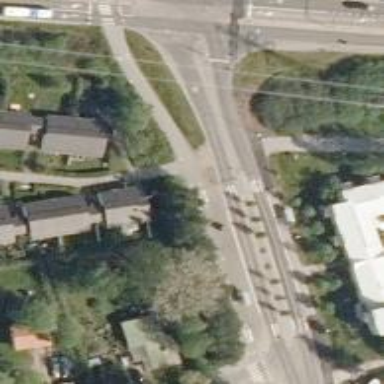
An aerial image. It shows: Uncontrolled crossing on the road.